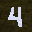
Label: 4